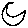
Label: moon